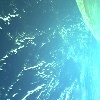
Label: water